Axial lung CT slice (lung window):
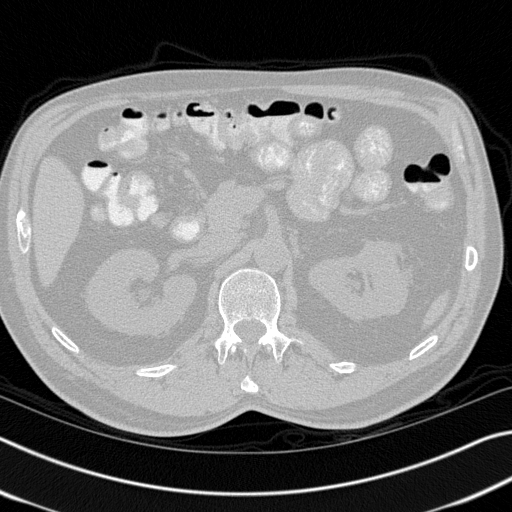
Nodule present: no